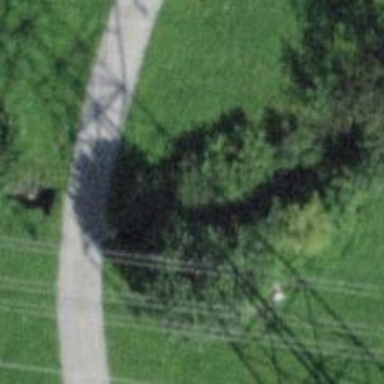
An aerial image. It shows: Culvert tunnel.